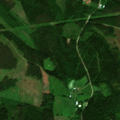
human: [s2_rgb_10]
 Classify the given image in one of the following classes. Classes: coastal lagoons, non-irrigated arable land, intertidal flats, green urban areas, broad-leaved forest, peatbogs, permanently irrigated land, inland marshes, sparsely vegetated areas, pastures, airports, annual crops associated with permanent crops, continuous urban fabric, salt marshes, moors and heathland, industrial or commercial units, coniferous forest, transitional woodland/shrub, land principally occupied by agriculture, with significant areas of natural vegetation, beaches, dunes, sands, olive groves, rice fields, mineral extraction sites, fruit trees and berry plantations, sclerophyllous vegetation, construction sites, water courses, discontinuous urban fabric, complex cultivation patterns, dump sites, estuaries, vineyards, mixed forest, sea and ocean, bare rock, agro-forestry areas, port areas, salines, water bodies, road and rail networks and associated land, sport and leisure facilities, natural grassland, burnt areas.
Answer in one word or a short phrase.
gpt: broad-leaved forest, coniferous forest, mixed forest, transitional woodland/shrub